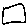
Label: square